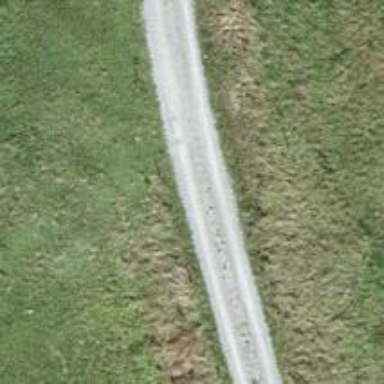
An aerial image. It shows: Track with grade 1 quality.